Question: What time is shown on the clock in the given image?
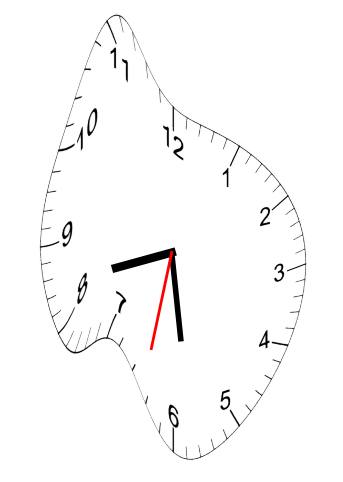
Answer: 08:28:32